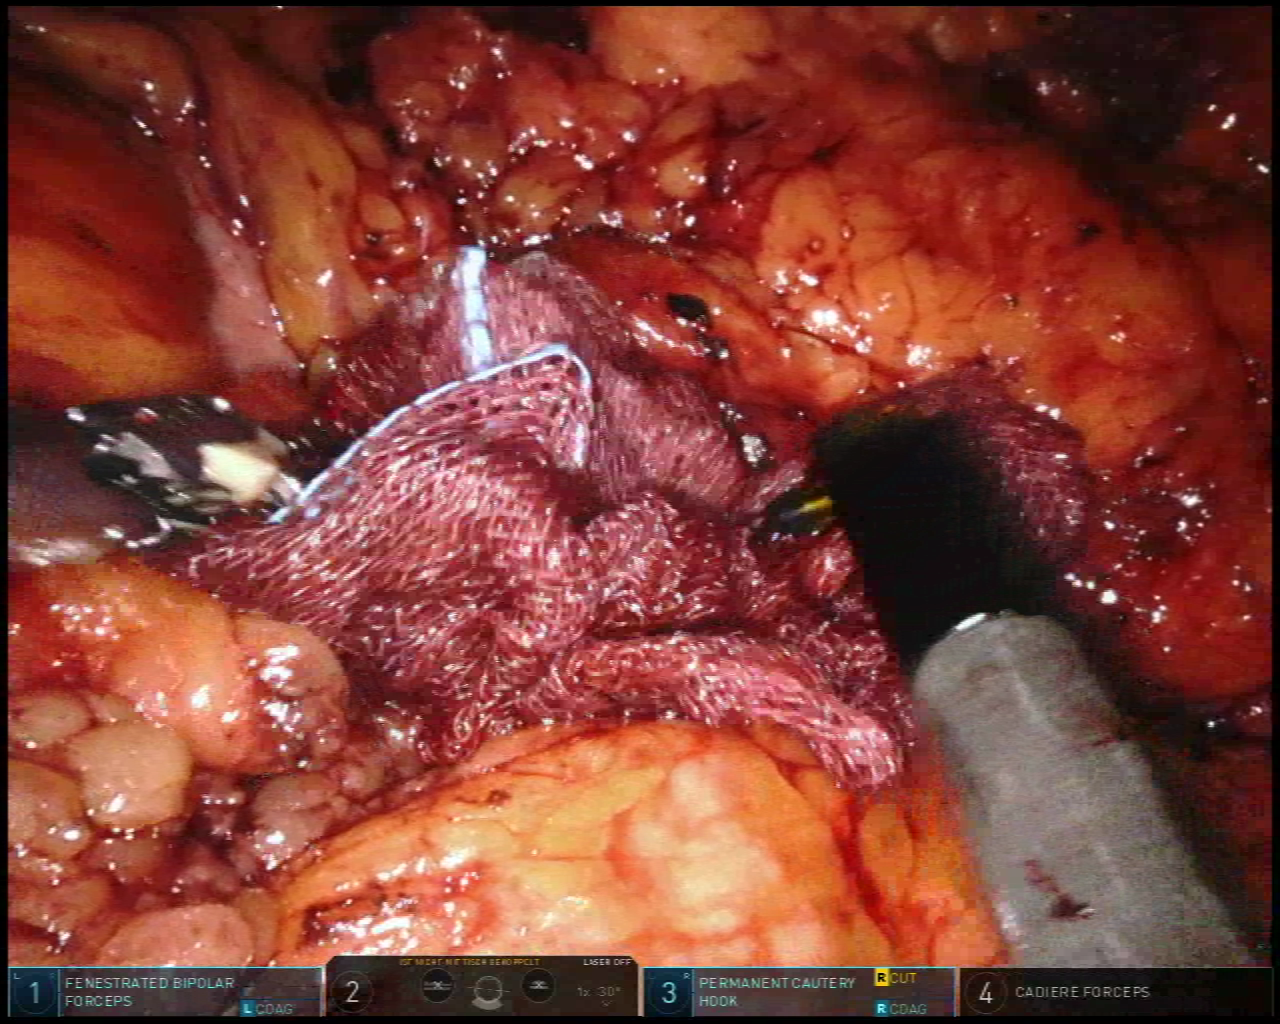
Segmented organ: stomach
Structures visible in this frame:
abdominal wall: no
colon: no
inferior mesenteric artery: no
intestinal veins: no
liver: no
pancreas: yes
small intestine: no
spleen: no
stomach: yes
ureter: no
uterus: no
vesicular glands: no